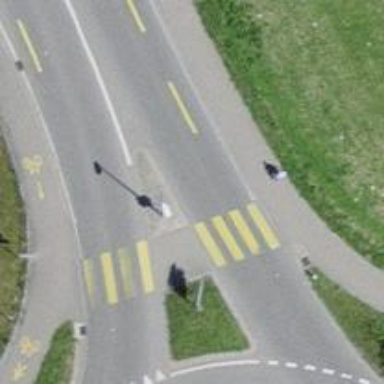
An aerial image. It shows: Secondary road with asphalt surface. There is cycle lane on the left and cycle track on the right.